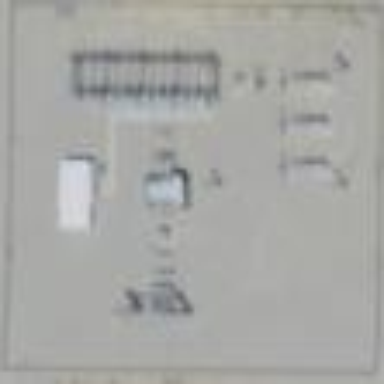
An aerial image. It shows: Power substation.